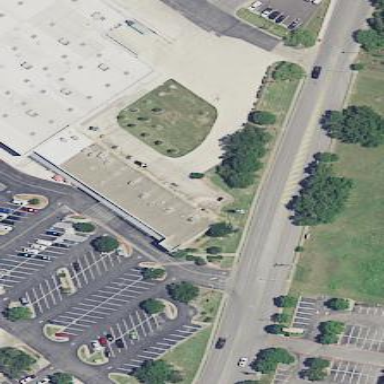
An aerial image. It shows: Retail building.